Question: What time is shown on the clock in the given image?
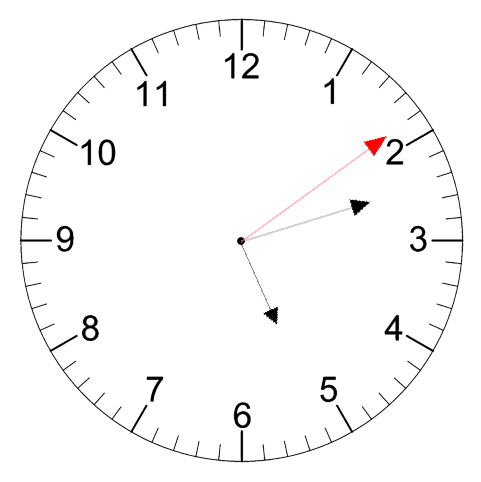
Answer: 05:12:09